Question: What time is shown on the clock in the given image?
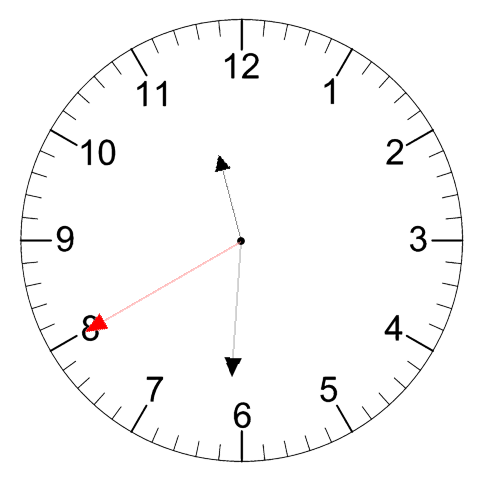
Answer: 11:30:40